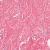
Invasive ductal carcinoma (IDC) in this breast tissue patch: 0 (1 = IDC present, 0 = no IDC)